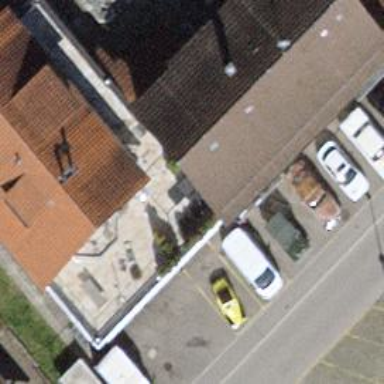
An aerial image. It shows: Car shop.